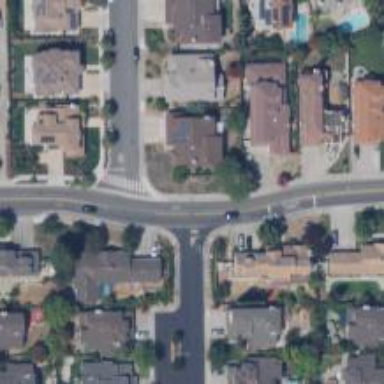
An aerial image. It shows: Residential road with separate sidewalk.